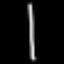
Label: line